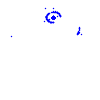
Particle: kaon